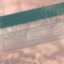
Label: AnnualCrop